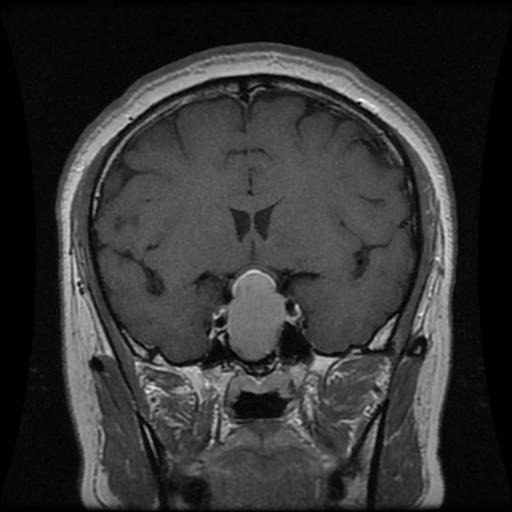
Label: pituitary